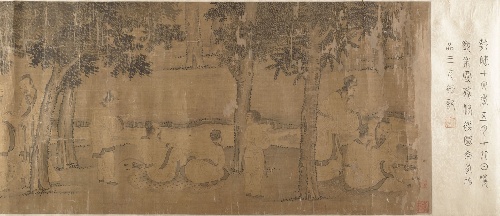
Artist: Unidentified artist|Zhao Mengfu
Artist bio: |Chinese, 1254–1322
Object type: Handscroll
Classification: Paintings
Medium: Handscroll; ink on silk
Culture: China
Period: Ming (1368–1644) or Qing (1644–1911) dynasty
Dimensions: 13 1/8 in. × 11 ft. 5 in. (33.3 × 348 cm)
Department: Asian Art
Credit line: H. O. Havemeyer Collection, Bequest of Mrs. H. O. Havemeyer, 1929
Accession year: 1929
Repository: Metropolitan Museum of Art, New York, NY
Tags: Streams|Men